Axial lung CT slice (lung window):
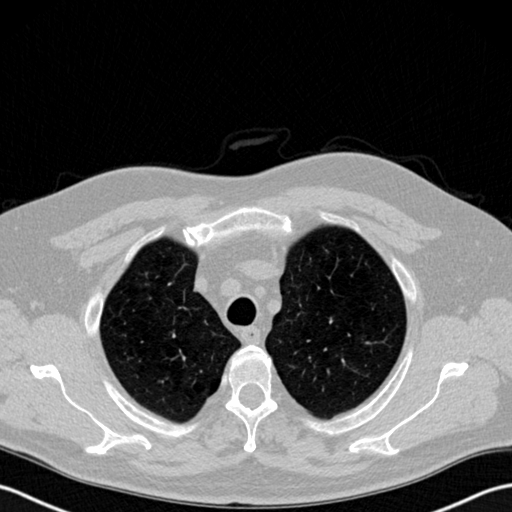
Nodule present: no